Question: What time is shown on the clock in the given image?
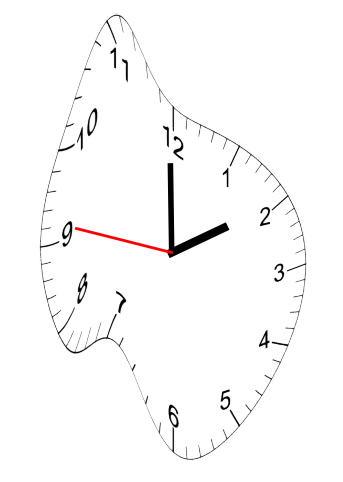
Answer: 01:59:46